Field crop: maize
Growth stage: 2
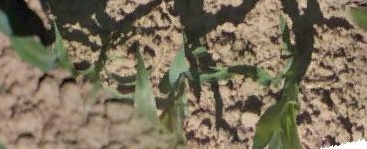
Species: maize